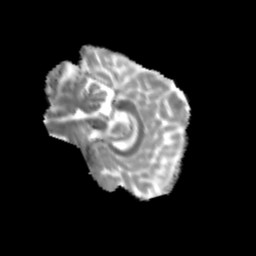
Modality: MD
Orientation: sagittal
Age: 28
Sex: female
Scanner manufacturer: siemens
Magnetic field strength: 3 T
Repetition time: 3.5 s
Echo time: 0.125 s